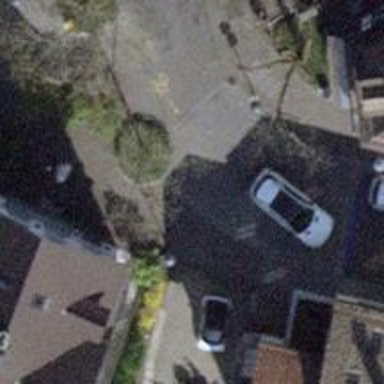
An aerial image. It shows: Residential road with paving stones.